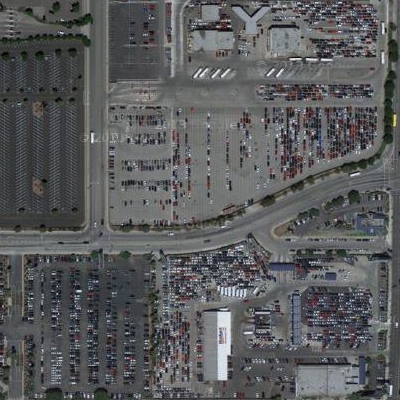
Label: Parking